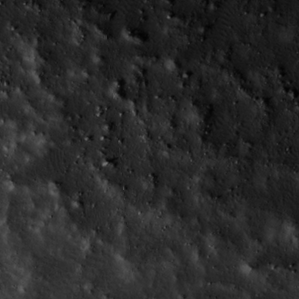
Label: non_frost